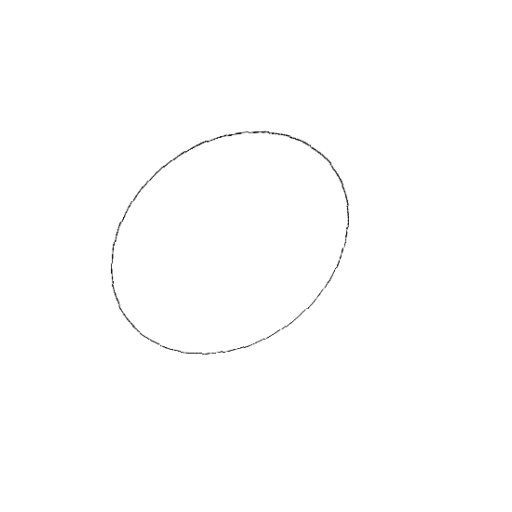
Crossing number: 0